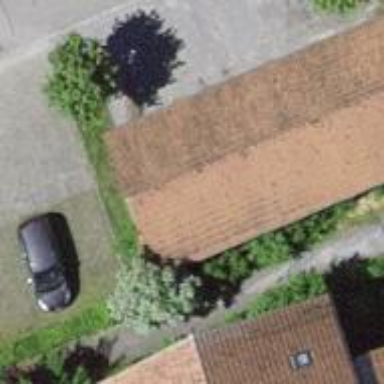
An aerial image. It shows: View of roof of building.